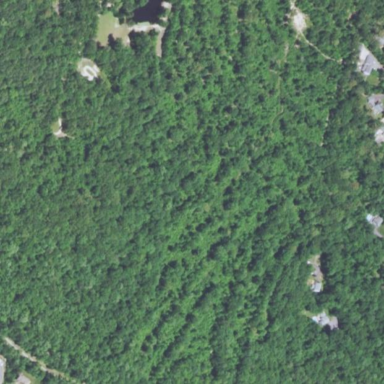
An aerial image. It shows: Forest area.